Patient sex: F
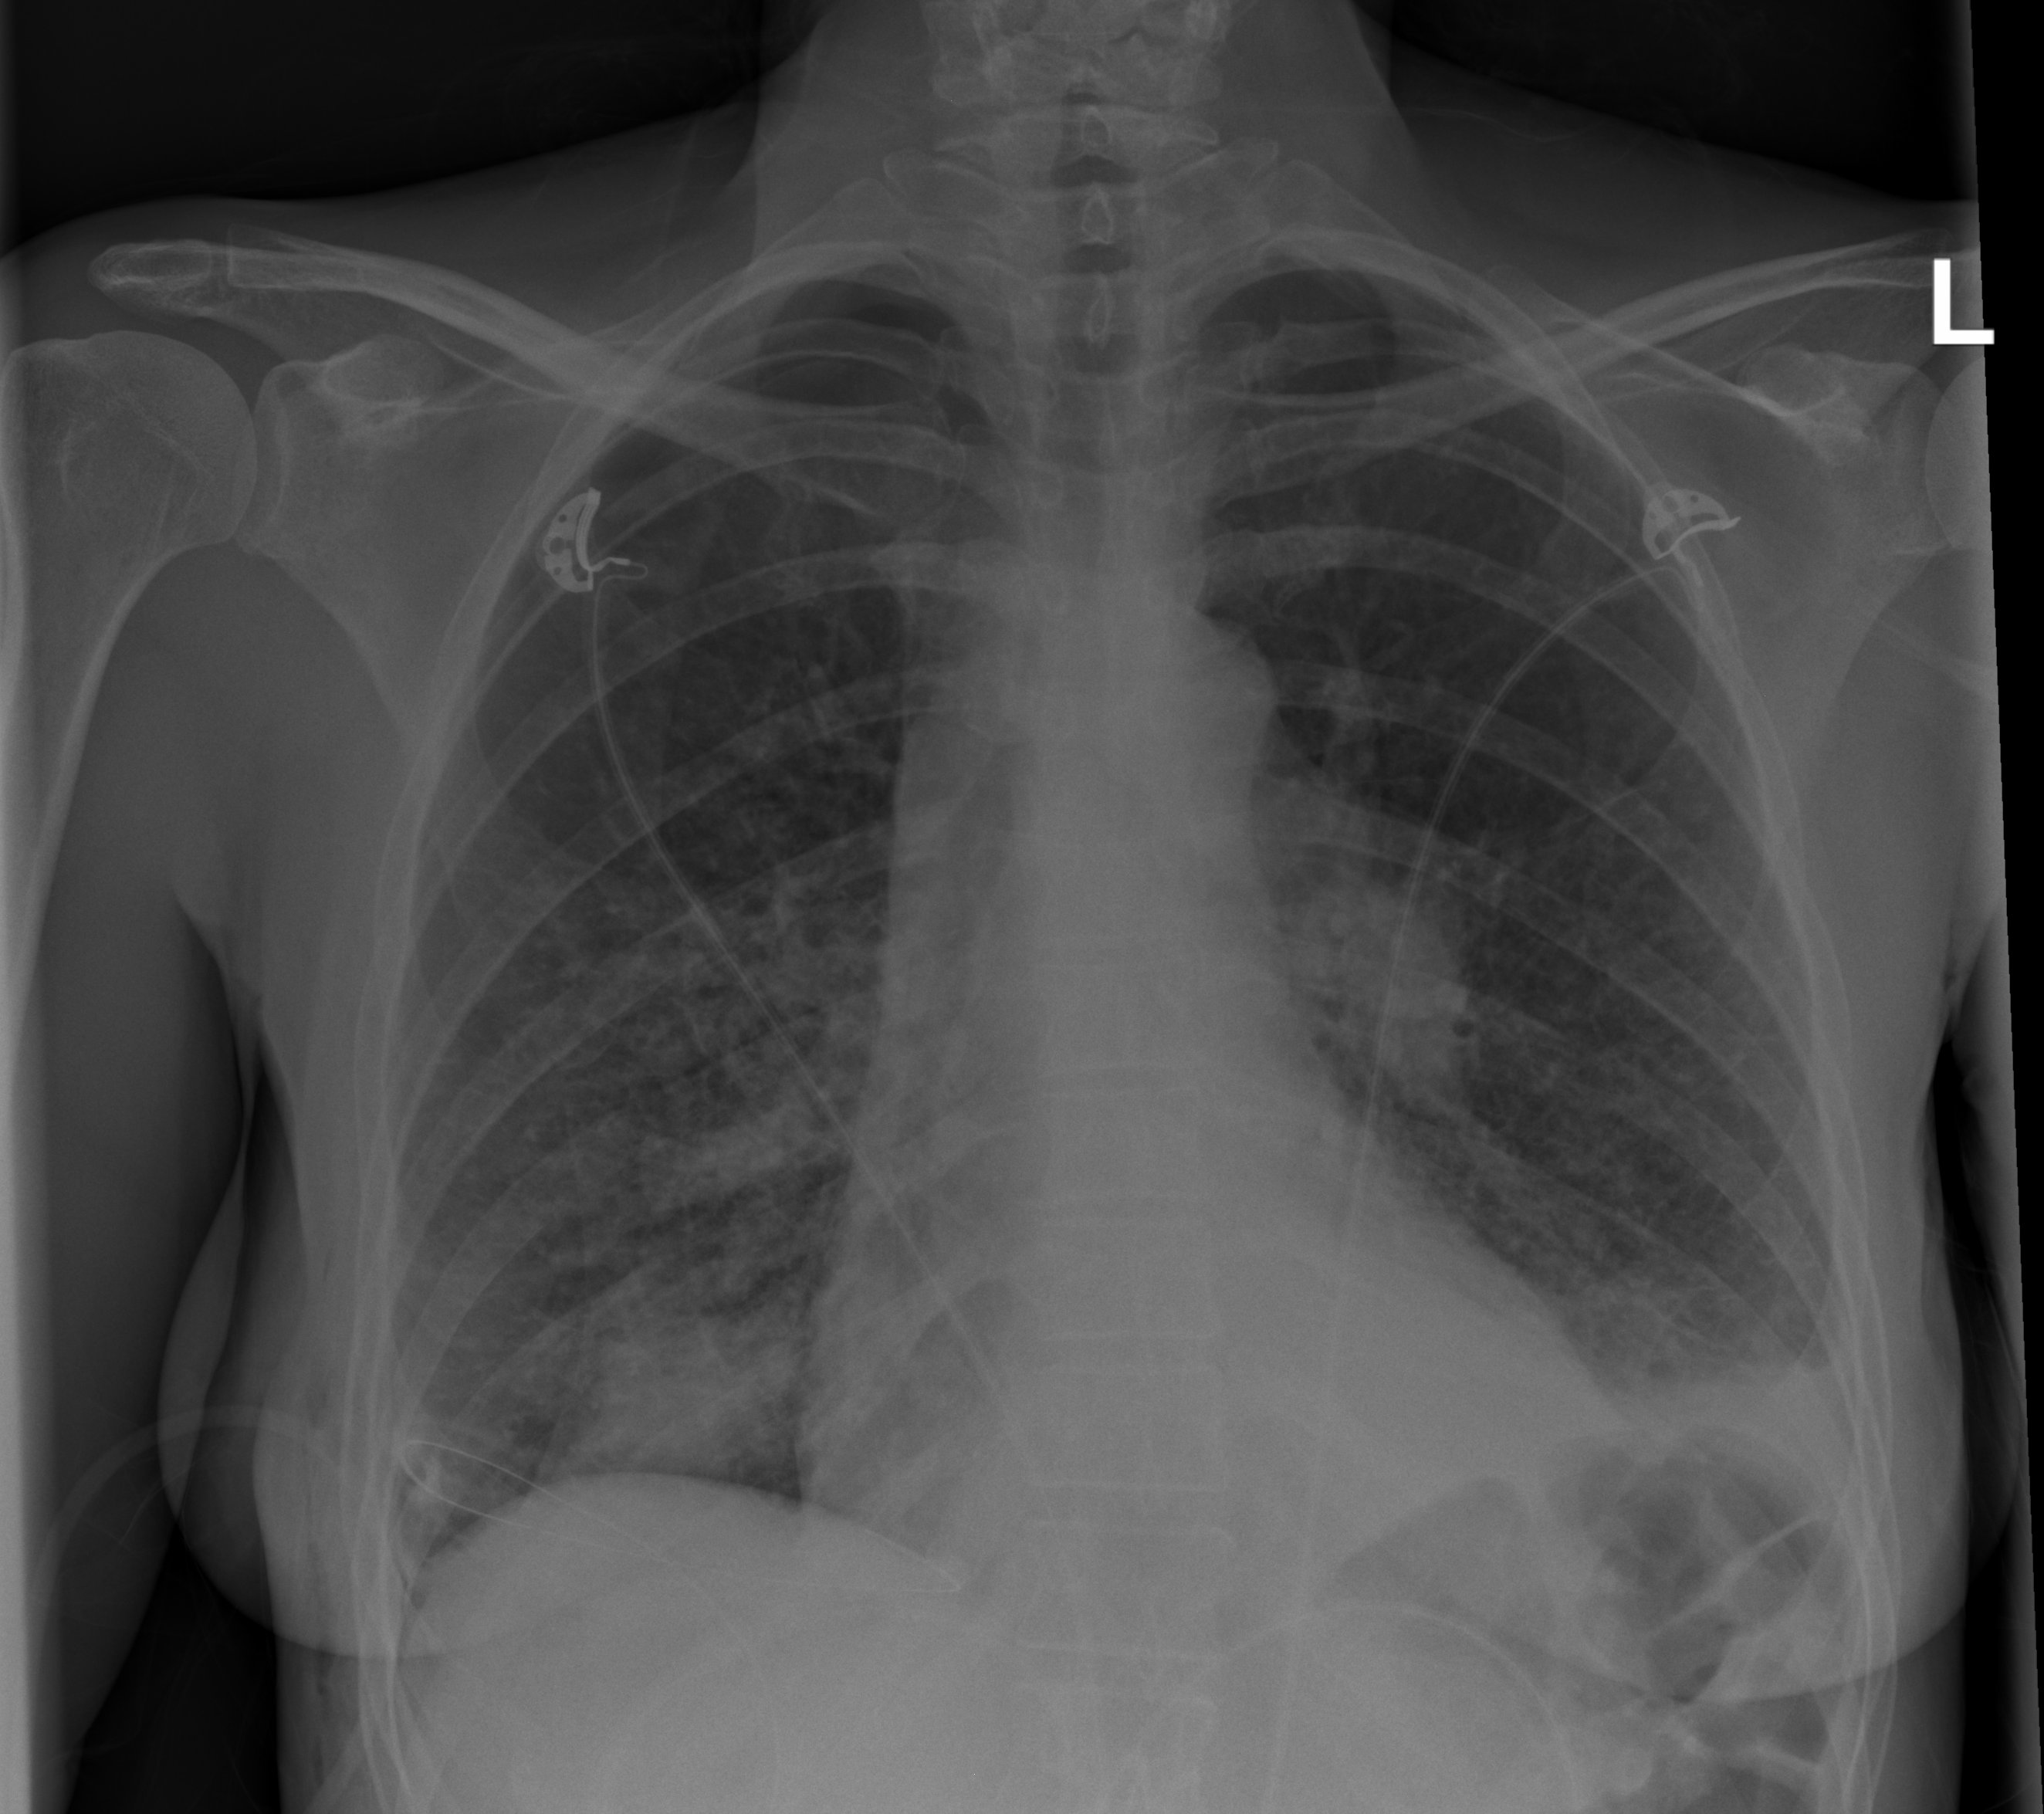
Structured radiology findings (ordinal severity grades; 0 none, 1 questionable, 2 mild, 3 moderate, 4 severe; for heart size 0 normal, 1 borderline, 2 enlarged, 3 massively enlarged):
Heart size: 0
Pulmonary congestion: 2
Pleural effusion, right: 2
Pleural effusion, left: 2
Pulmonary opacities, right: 2
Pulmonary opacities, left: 2
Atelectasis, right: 2
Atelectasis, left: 2